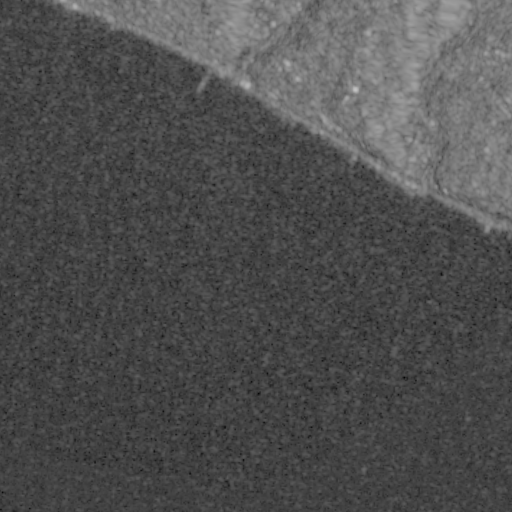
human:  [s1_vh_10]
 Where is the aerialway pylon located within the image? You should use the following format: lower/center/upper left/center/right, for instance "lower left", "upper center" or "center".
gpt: The aerialway pylon is located in the upper left of the image.
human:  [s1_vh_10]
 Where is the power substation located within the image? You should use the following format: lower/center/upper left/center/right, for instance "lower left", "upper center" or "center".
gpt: The power substation is located in the upper right of the image.
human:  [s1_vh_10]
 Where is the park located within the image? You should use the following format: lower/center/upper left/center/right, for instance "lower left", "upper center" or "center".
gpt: There is no park in the image.

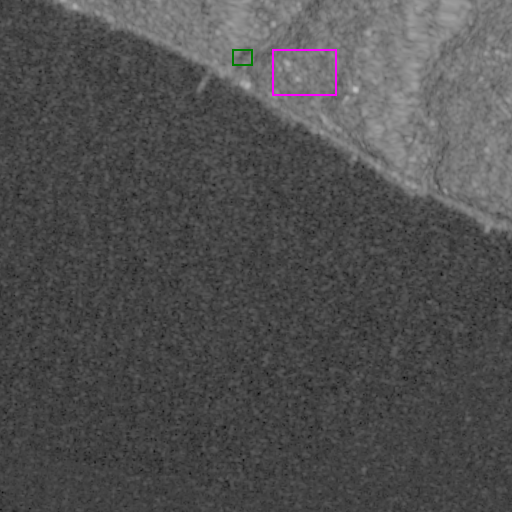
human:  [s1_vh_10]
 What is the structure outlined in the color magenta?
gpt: The structure outlined in magenta is a park.
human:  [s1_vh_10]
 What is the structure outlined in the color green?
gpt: The structure outlined in green is a parking lot.
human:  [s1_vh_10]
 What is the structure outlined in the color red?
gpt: There is no red outline.